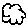
Label: cloud